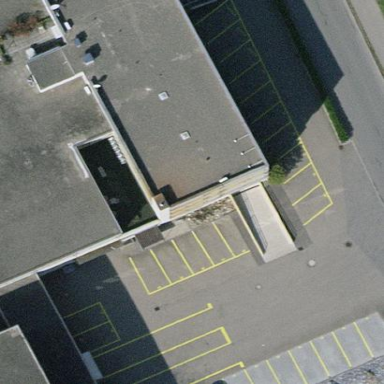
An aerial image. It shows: Parking area with surface.